Interaction volume radius: 10 \u00c5
Interaction volume height: 15 \u00c5
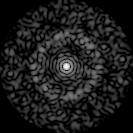
Disorder parameter: 0.8528